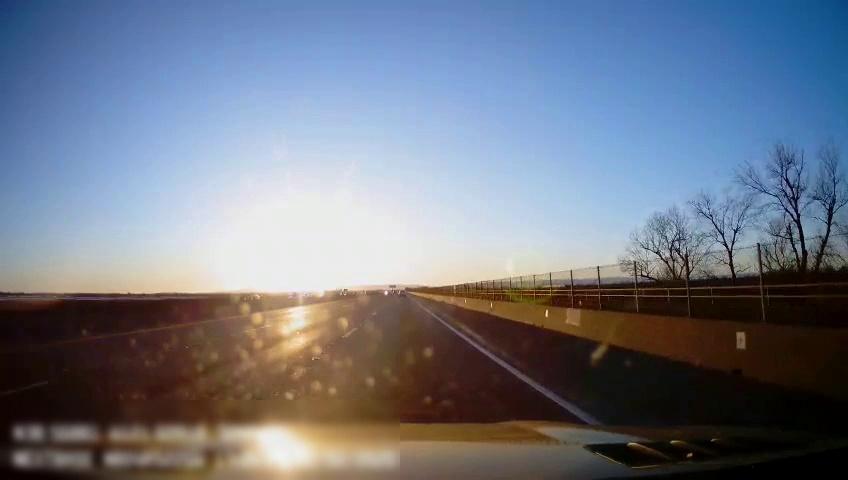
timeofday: Day
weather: Sunny
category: Drivable Space
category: Vehicles | Car
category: Vehicles | SUV
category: Lanes | Alternate Lane
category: Lanes | Current Lane
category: Lanes | Current Lane
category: Lanes | Alternate Lane